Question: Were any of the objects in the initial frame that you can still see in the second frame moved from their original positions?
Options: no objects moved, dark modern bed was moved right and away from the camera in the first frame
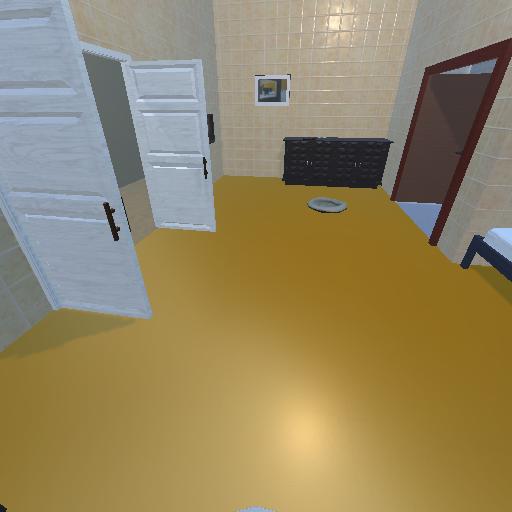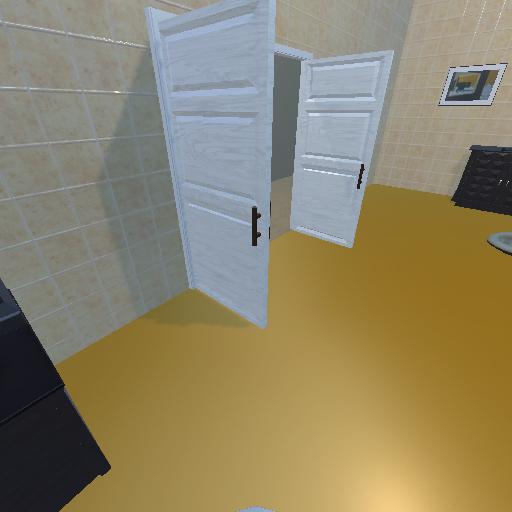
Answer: no objects moved